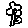
Label: flower